Question: I started looking into CSS more deeply and decided I would like to convert my site's html that mainly consists of tables to divs.
I'm trying to accomplish the same thing with divs as with tables on this test page. But I'm having a few problems:
1. Couldn't make columns
2. Vertical text alignment
How far I've gotten:

Code:
'''
<style type="text/css">
body {
background-color:#000;
}
/* TABLE CSS */
td {
font-family: Tahoma;
font-size: 12px;
}
.line {
border-collapse:separate;
border:1px solid #222222;
border-spacing:1px 1px;
margin-left:auto;
margin-right:auto;
background-color: #000000;
padding: 1px;
width:400px;
}
.topic {
background-color:#3C0;
font-weight: bold;
height: 23px;
color:#FFF;
text-align:center;
}
.row {
background-color: #111111;
border-bottom: 1px solid black;
color: #ffffff;
height:12px;
line-height:21px;
padding:0px;
}
.row:Hover {
background-color: #252525;
}
/* DIV CSS */
div.line {
border-collapse:separate;
border:1px solid #222222;
border-spacing:1px 1px;
align:center;
background-color: #000000;
padding: 1px;
width:400px;
}
div.topic {
background-color:#3C0;
font-family: Tahoma;
font-size: 12px;
height: 23px;
font-color:#FFF;
text-align:center;
}
div.row {
background-color: #111111;
border-bottom: 1px solid black;
color: #ffffff;
padding:6px;
font-family: Tahoma;
font-size:12px;
}
div.row:Hover {
background-color: #252525;
}
</style>
<body>
<table class="line">
<tbody>
<tr>
<td class="topic" colspan="3">Table</td>
</tr>
<tr class="row">
<td width="20%" align="left">Test</td>
<td width="20%" align="center">1</td>
</tr>
<tr class="row">
<td align="left">Test</td>
<td align="center">2</td>
</tr>
</tbody>
</table>
<p>
<div class="line">
<div class="topic">Div</div>
<div class="row">Test</div><div class="row">1</div>
<div class="row">Test</div><div class="row">2</div>
</div>
</p>
'''
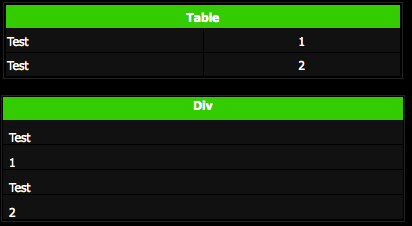
Answer: Here you go:
HTML:
'''
<div id="wrap">
<h2> Div </h2>
<div class="section">
<div> Test </div>
<div> 1 </div>
</div>
<div class="section">
<div> Test </div>
<div> 2 </div>
</div>
</div>
'''
CSS:
'''
#wrap {
border: 2px solid #333;
padding: 2px;
}
h2 {
background: green;
color: white;
text-align: center;
font-weight: bold;
padding: 4px 0;
}
.section {
overflow: auto;
margin-top: 2px;
}
.section > div {
float:left;
width: 50%;
box-sizing: border-box;
-moz-box-sizing: border-box;
background-color: #333;
color: white;
padding: 4px 0;
}
.section > div + div {
text-align: center;
border-left: 2px solid black;
}
'''
<URL>